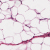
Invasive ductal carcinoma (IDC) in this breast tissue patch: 0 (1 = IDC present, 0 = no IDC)